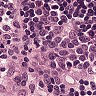
Metastatic tissue present: no